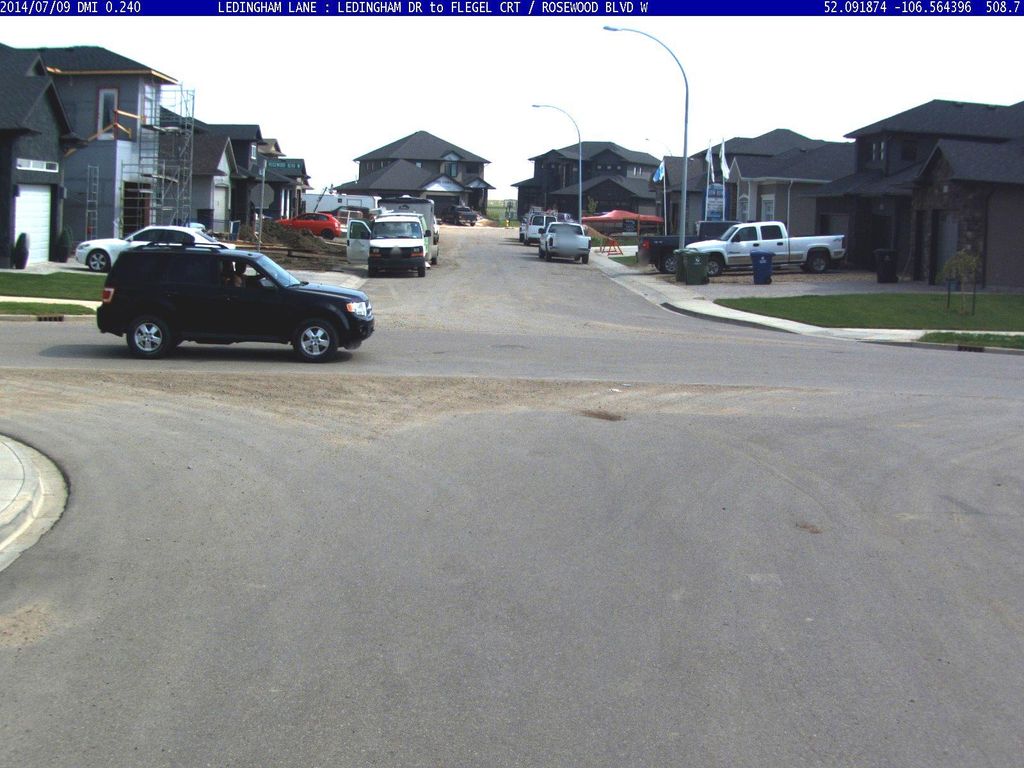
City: saskatoon